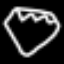
Label: diamond